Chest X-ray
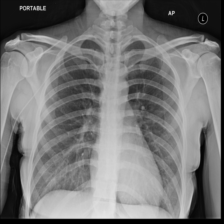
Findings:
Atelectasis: negative
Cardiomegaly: negative
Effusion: negative
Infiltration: negative
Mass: negative
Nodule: negative
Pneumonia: negative
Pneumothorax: negative
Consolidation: negative
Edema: negative
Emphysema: negative
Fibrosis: negative
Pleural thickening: negative
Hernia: negative